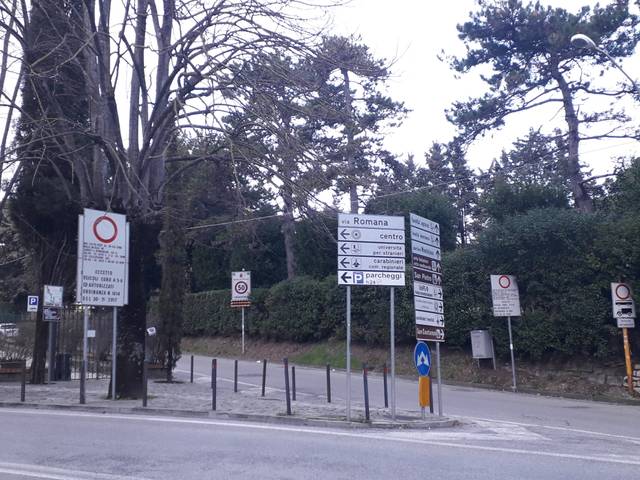
Region: Italy
Coordinates: 43.096, 12.398